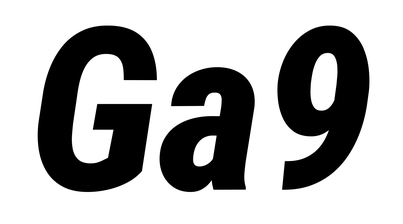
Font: Roboto-Italic_Condensed_ExtraBold_Italic